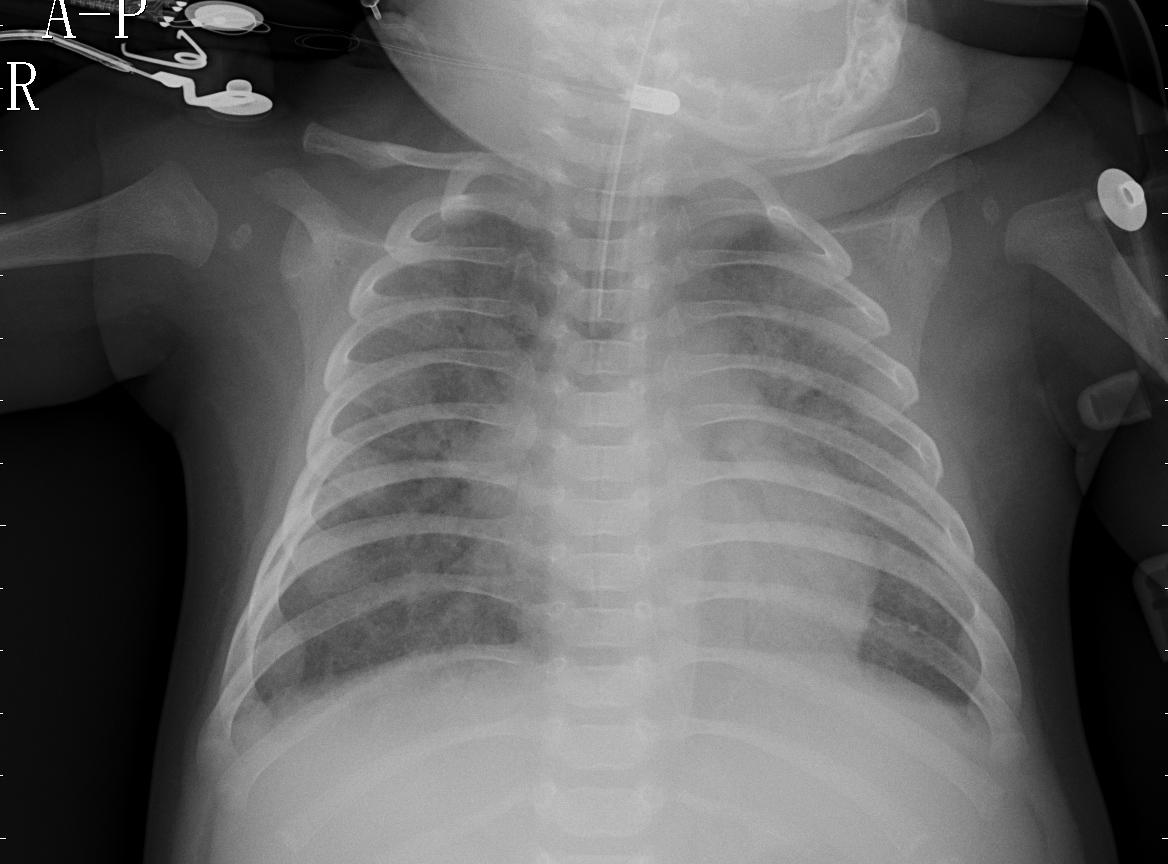
Diagnosis: PNEUMONIA